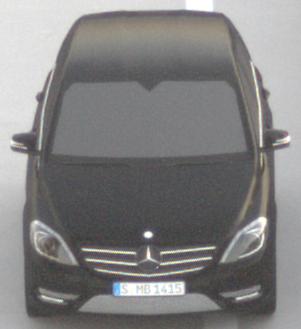
Make: Mercedes-Benz
Model: B 180 BlueEFFICIENCY
Detailed model: B-Class (246)
Model produced from: 2011/11
Model produced until: 2012/10
Doors: 5
Color: black
Road condition: dry road
Daytime: sunrise or sunset
Contrast: low contrast